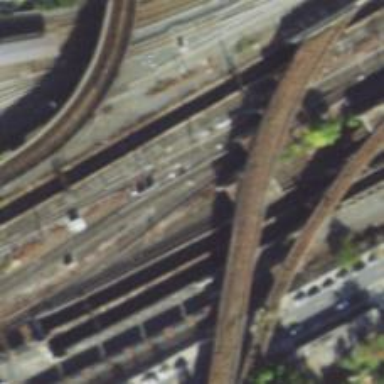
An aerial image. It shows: Electrified railway with rail tracks.